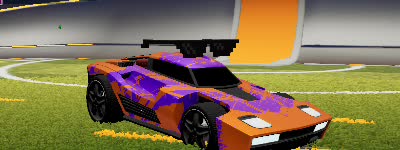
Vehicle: breakout